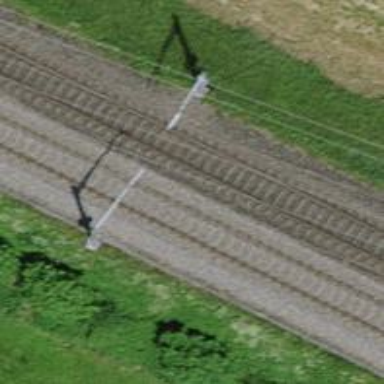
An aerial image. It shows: Railway signal.